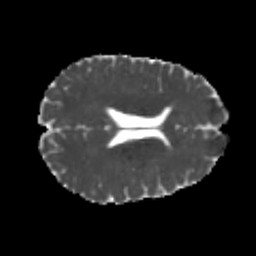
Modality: MD
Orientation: axial
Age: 22
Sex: male
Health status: healthy
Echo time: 0.074 s